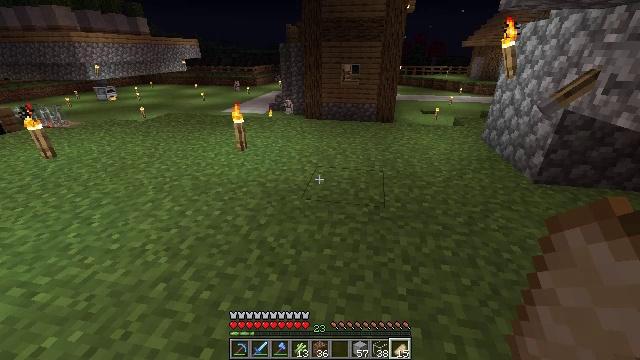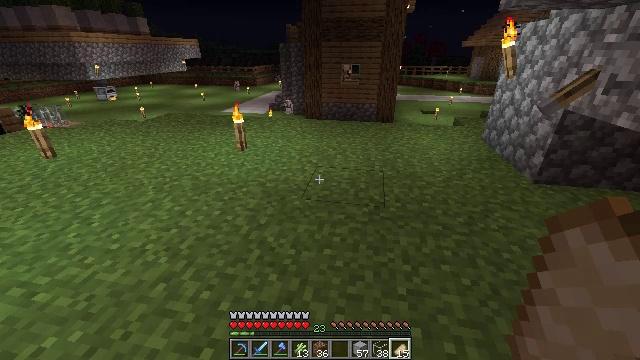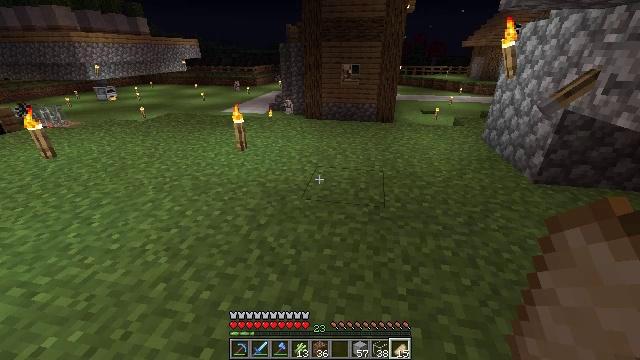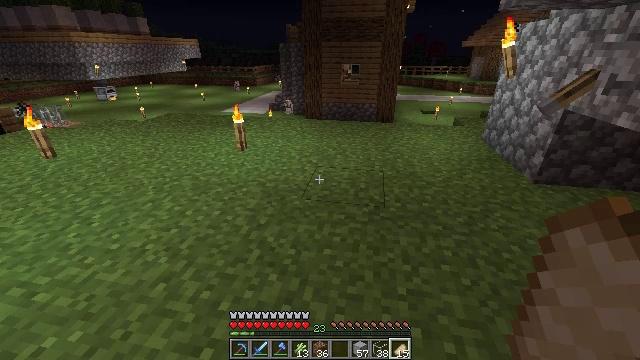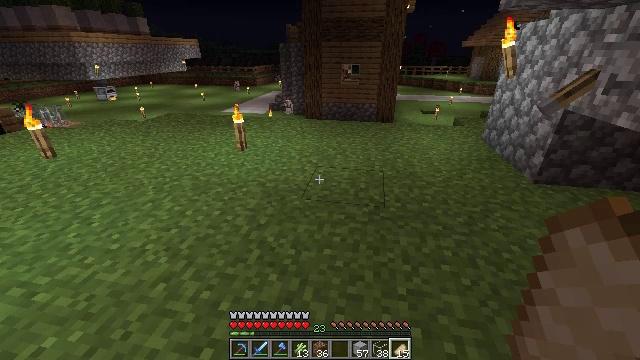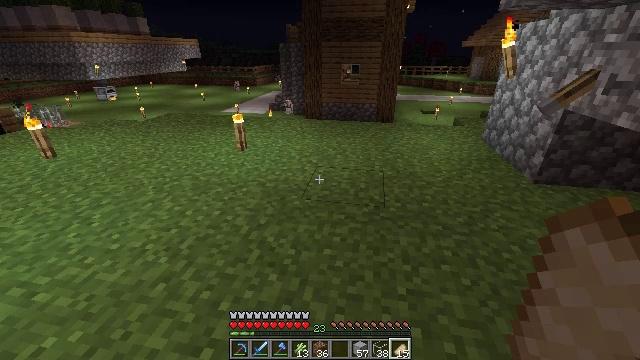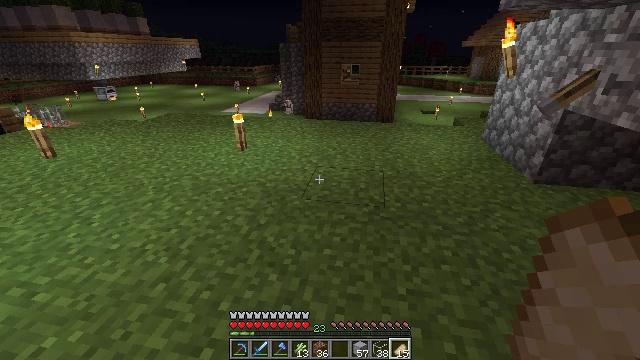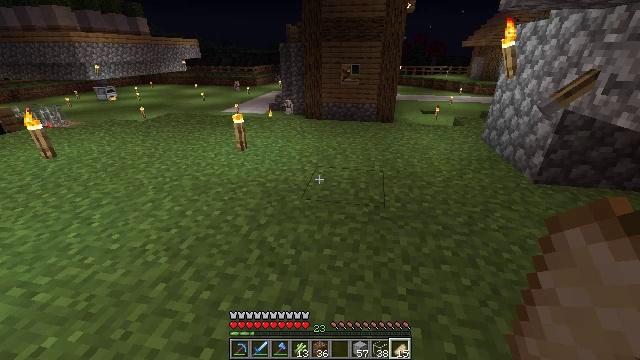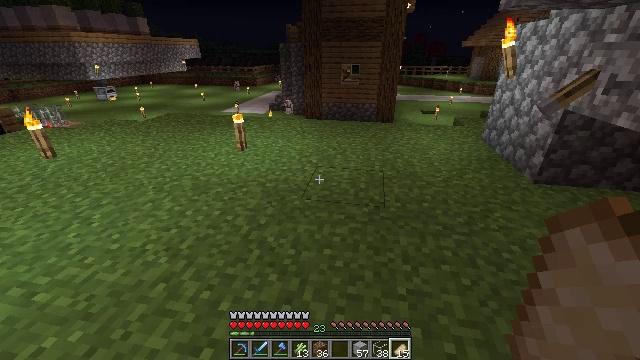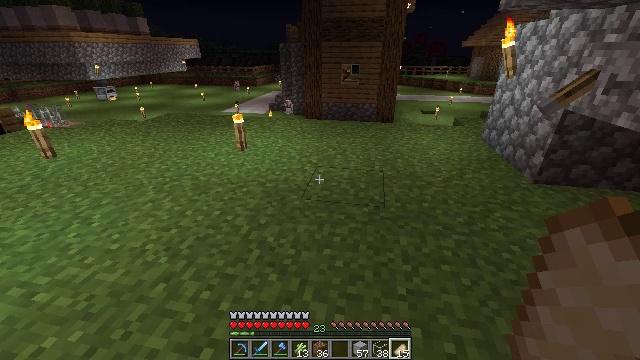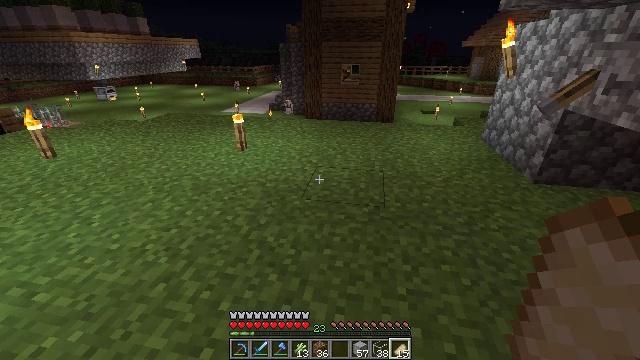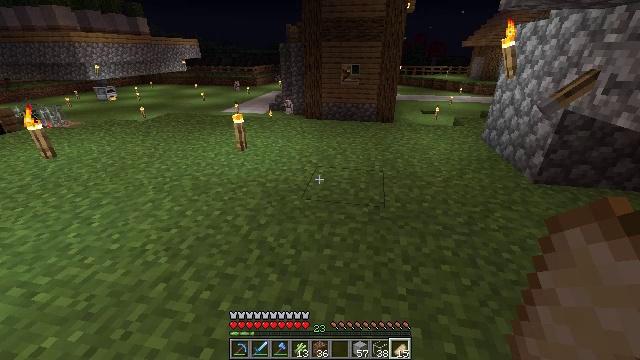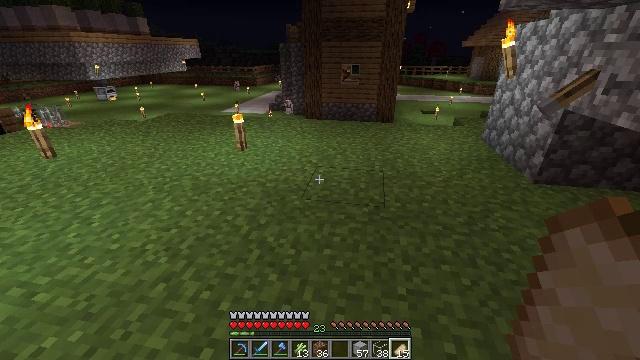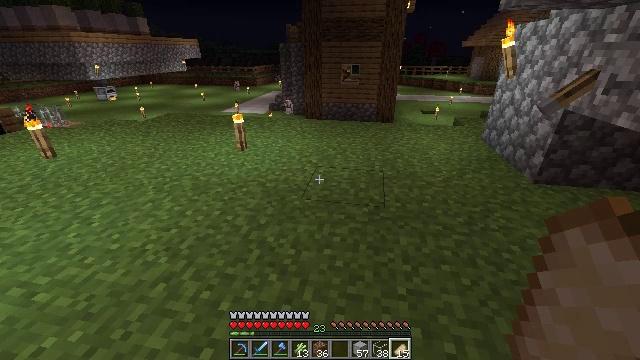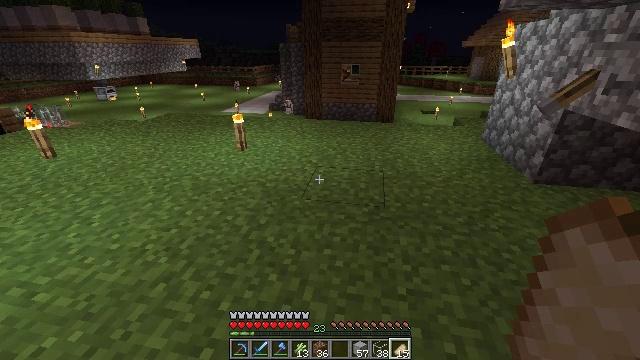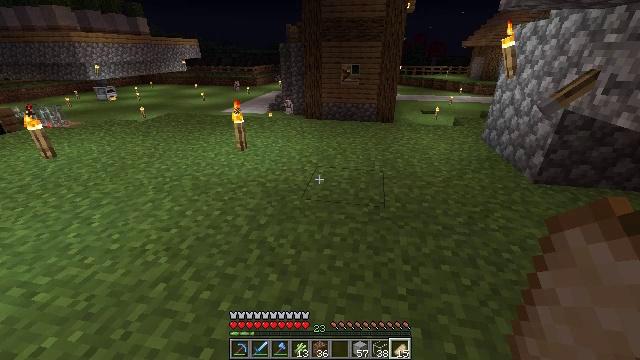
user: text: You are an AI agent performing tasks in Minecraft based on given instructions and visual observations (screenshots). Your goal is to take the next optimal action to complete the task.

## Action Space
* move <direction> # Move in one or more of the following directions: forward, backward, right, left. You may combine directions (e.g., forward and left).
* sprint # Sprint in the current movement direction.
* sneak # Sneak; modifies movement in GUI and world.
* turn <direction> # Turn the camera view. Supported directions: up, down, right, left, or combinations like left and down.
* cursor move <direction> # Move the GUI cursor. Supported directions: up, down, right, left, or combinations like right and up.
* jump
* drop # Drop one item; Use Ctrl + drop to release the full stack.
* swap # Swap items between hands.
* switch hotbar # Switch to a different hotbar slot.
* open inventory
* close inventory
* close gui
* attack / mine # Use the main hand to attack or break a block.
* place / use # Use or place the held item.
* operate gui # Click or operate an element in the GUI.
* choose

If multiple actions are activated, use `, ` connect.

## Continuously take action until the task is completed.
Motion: motion action
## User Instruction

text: Cook cactus in the furnace to make green dye.
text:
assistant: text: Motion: no_op
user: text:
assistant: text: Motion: no_op
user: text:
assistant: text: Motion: no_op
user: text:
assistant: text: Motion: no_op
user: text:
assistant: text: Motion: no_op
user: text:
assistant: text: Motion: no_op
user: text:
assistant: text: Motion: no_op
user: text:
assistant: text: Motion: no_op
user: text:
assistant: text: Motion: no_op
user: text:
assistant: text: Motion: no_op
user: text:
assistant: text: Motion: no_op
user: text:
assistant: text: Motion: no_op
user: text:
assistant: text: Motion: no_op
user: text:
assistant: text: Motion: no_op
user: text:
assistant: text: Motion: no_op
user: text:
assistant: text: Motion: no_op
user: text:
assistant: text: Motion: no_op
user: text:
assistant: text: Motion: no_op
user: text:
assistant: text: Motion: no_op
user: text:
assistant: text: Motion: no_op
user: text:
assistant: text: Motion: no_op
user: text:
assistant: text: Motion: no_op
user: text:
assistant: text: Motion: no_op
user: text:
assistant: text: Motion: no_op
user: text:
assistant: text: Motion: no_op
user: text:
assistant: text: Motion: no_op
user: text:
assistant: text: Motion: no_op
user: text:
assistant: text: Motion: no_op
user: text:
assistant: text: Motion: no_op
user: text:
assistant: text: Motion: no_op